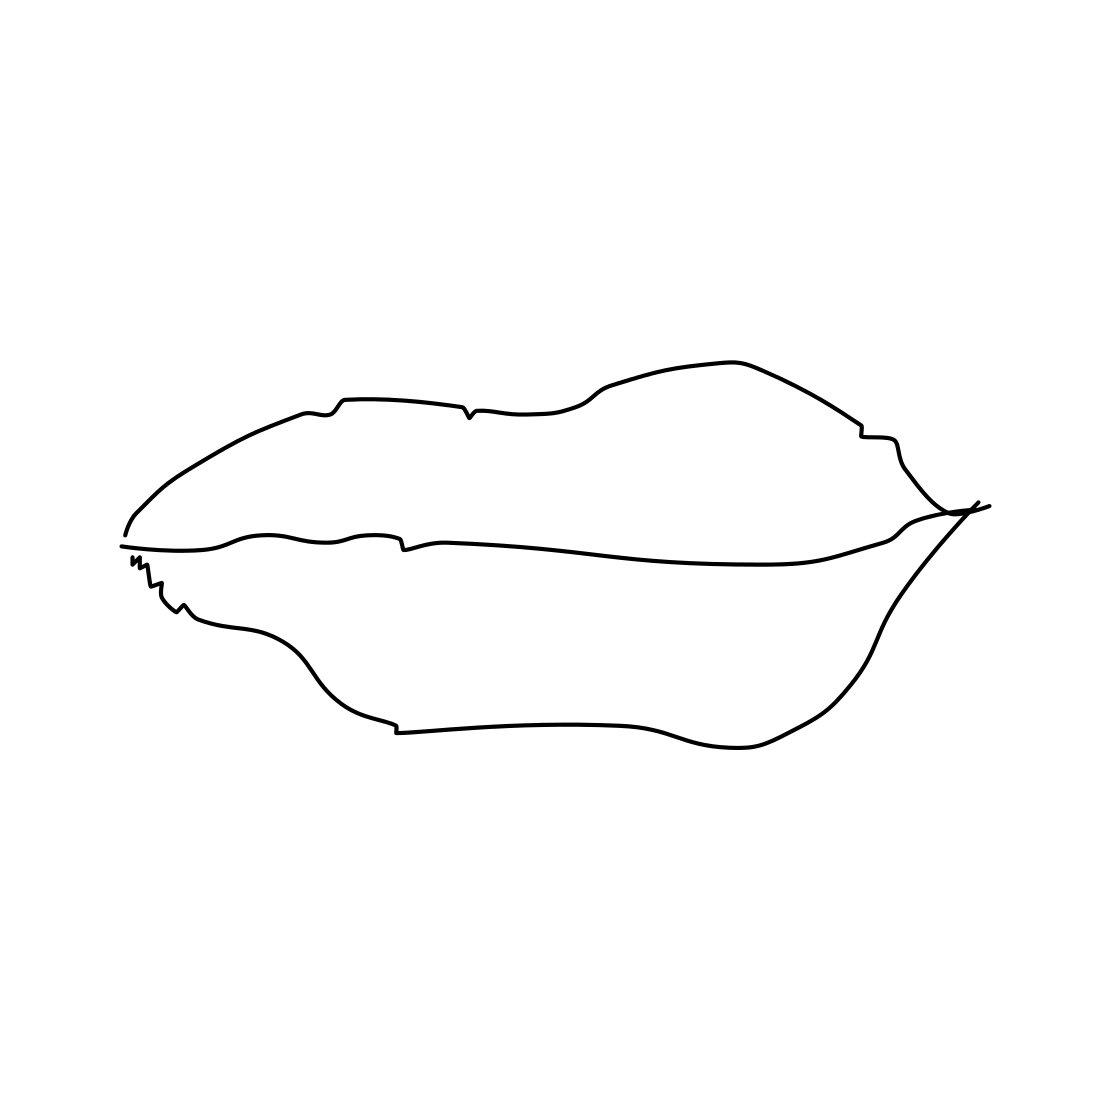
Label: mouth